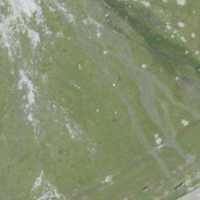
EUNIS habitat code: 31
Species observed at this site:
Montifringilla nivalis
Agriades glandon